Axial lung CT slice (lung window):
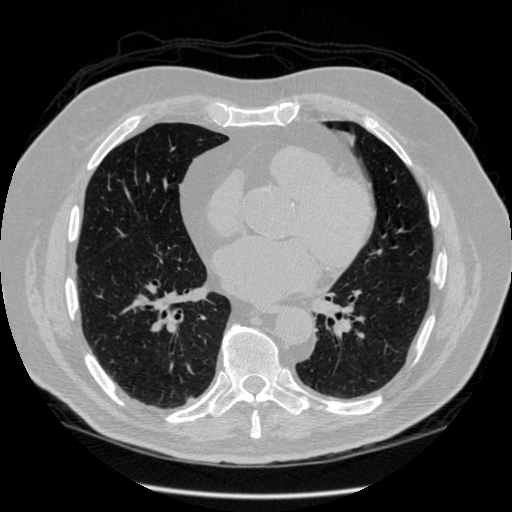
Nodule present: no